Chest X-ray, PA view. Patient: 33 years old, sex F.
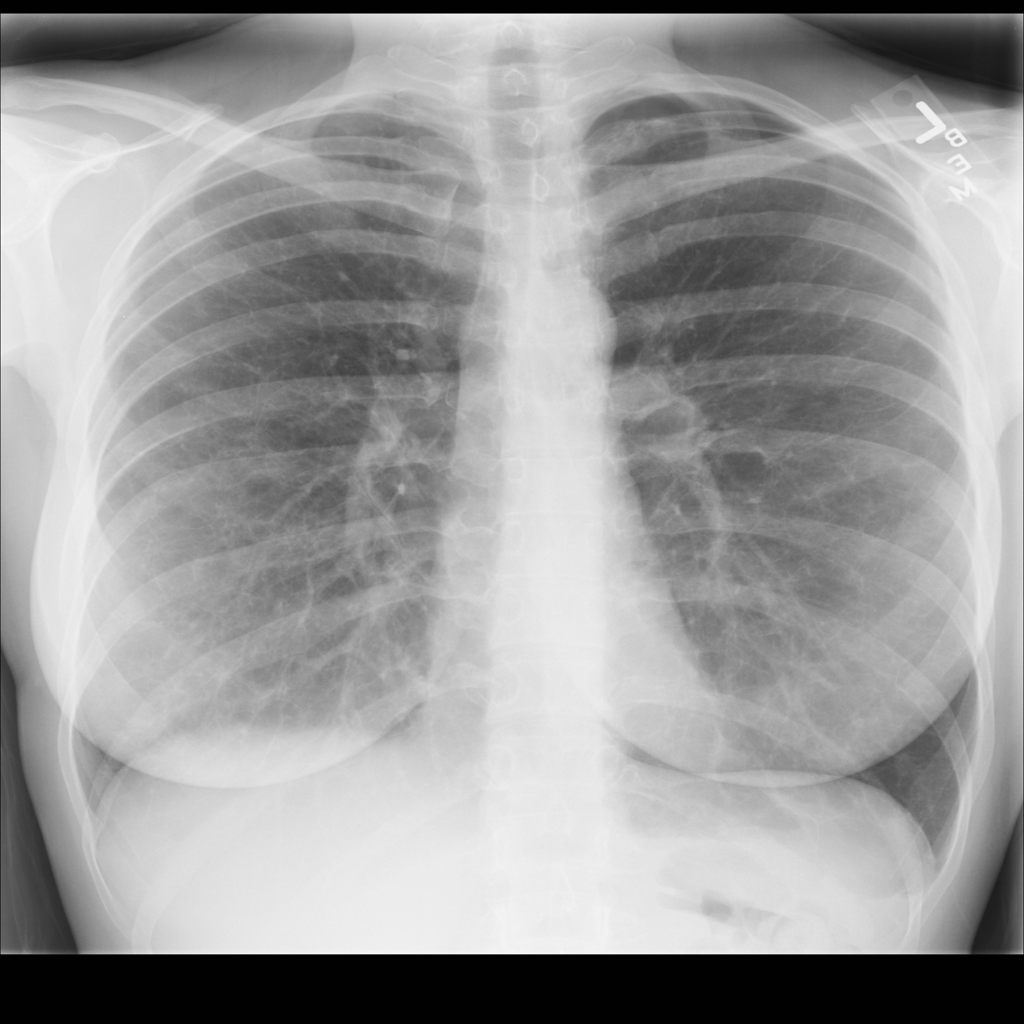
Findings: Pneumothorax